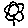
Label: flower